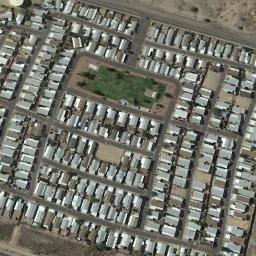
Label: residential